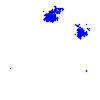
Particle: electron